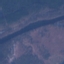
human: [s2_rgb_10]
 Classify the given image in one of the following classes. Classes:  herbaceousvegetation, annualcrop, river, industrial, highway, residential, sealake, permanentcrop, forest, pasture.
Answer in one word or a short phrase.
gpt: River